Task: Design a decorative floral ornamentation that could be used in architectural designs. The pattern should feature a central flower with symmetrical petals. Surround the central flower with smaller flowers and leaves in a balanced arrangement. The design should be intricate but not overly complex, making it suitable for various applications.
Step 797:
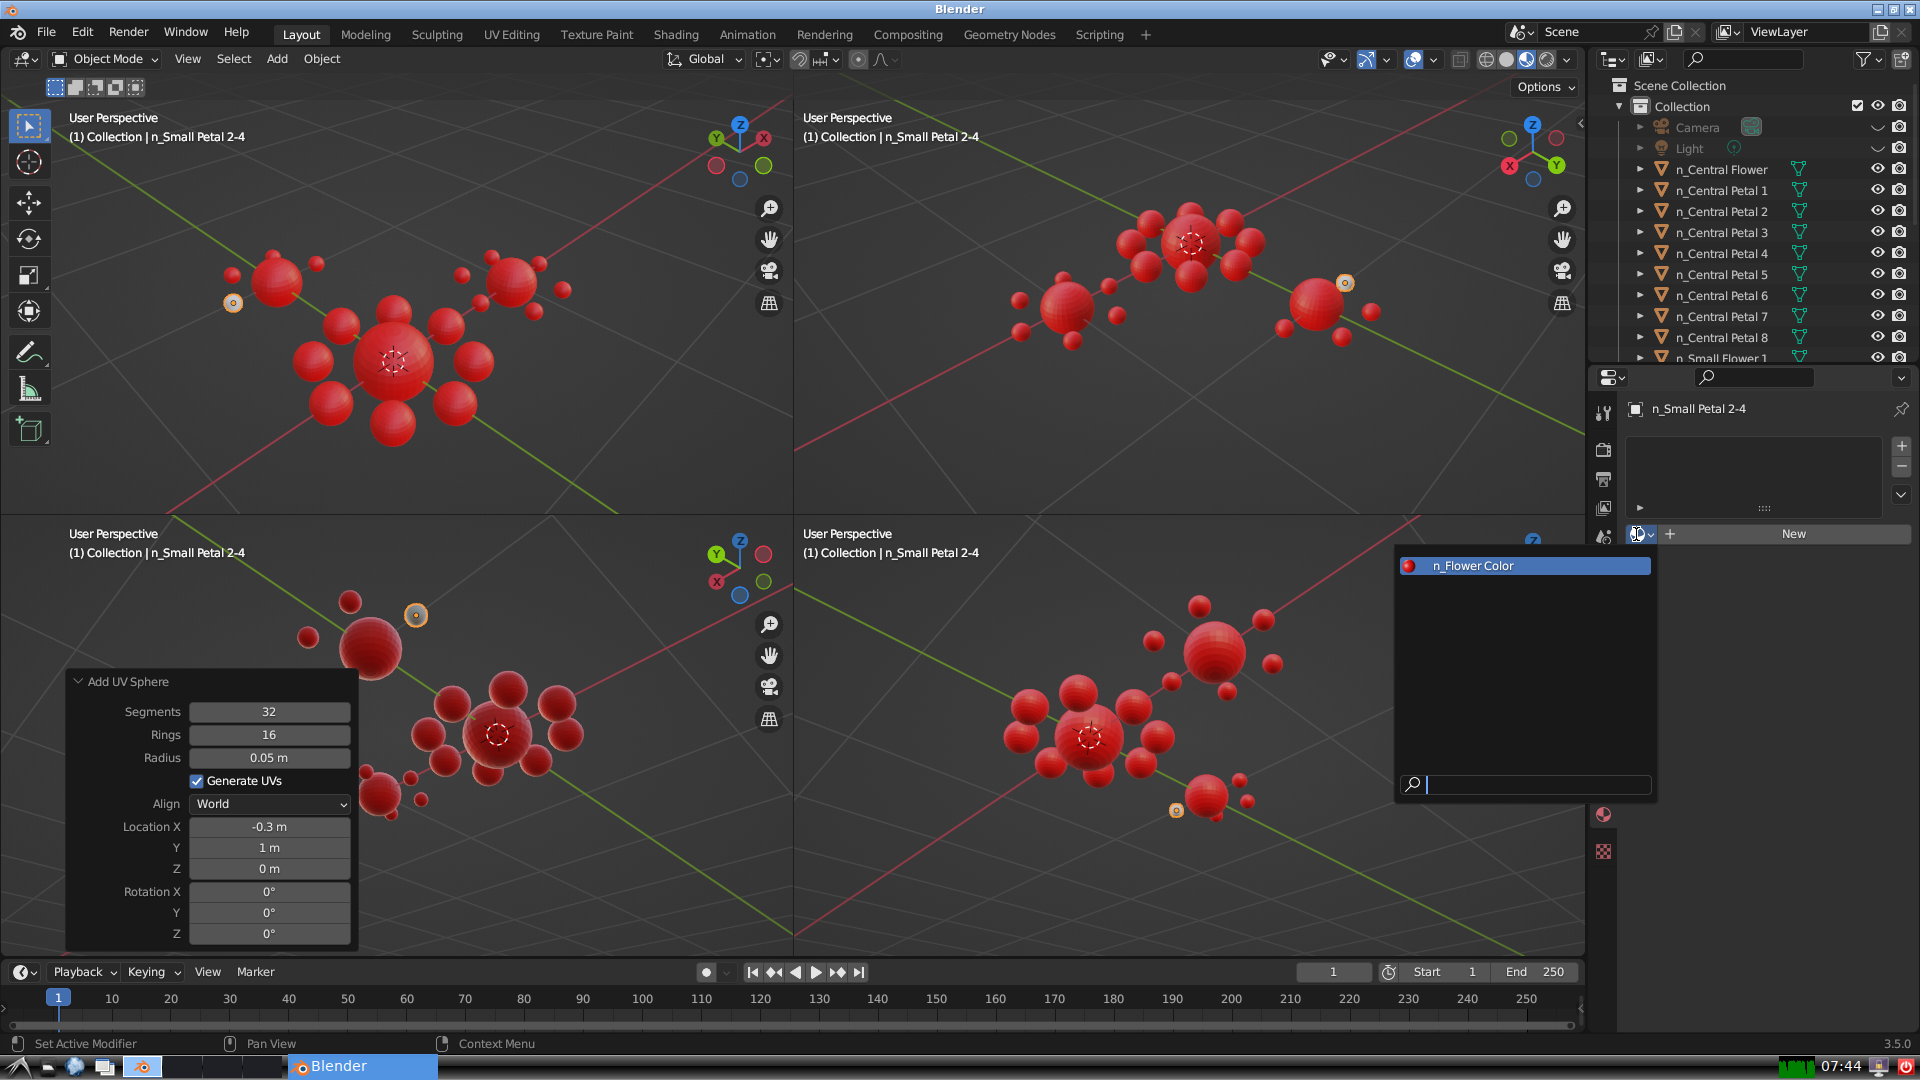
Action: input_text: n_Flower Color